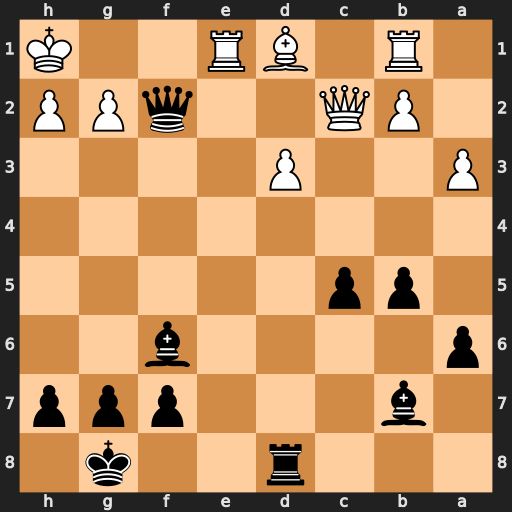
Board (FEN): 3r2k1/1b3ppp/p4b2/1pp5/8/P2P4/1PQ2qPP/1R1BR2K
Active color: b
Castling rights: -
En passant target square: -
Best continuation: Qxe1#